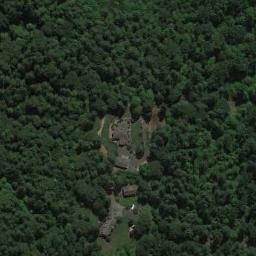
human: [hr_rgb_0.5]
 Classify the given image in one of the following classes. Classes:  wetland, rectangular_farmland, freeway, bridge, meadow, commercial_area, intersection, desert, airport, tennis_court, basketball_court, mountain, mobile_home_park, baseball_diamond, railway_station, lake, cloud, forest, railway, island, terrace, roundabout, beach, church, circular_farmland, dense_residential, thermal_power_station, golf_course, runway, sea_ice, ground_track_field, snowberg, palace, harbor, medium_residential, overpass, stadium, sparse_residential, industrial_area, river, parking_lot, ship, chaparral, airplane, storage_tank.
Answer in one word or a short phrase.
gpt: forest